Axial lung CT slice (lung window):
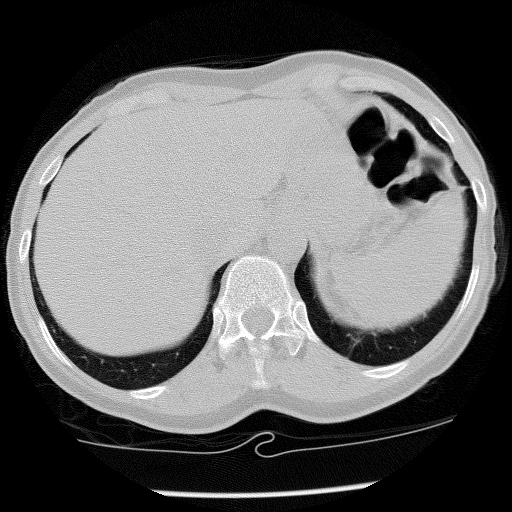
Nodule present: no